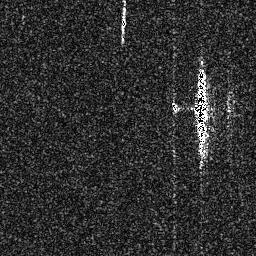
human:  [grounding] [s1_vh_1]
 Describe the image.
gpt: In the satellite image, there is  <ref>1 large ship </ref> <box>[[74, 26, 82, 62, 0]]</box> located at right.